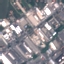
Label: Industrial